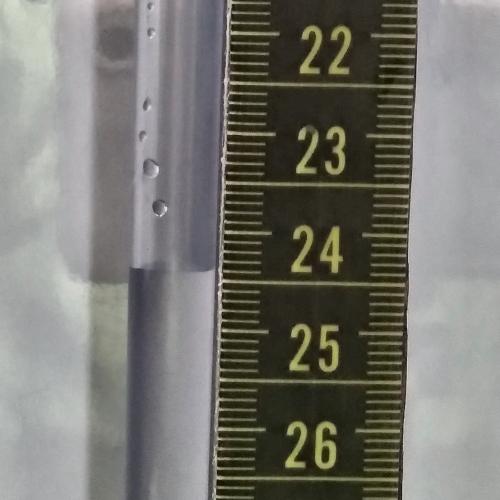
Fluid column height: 24.4 cm